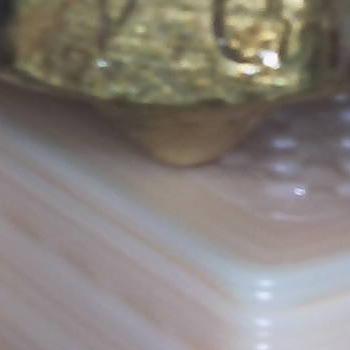
Flow rate: 126%